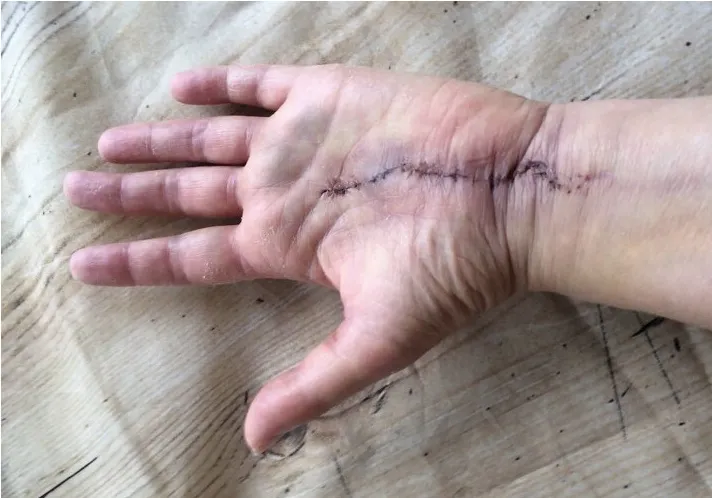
Two weeks post-operative showing the chosen incision.
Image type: medical_photograph (skin_photograph)